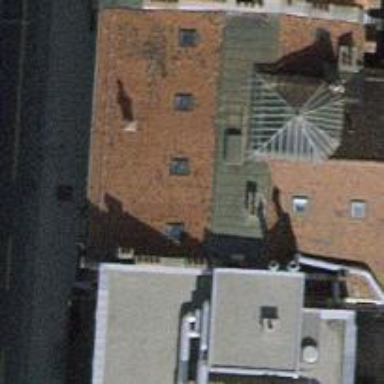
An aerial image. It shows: Restaurant.